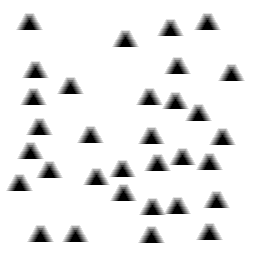
Squares: 0
Triangles: 32
Stars: 0
Total shapes: 32